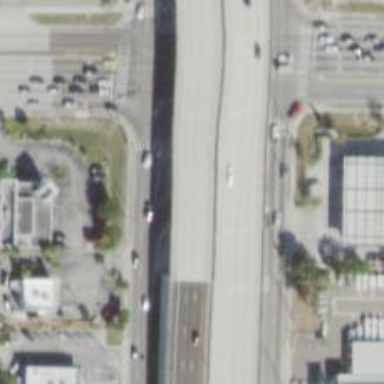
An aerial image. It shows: Primary link highway.